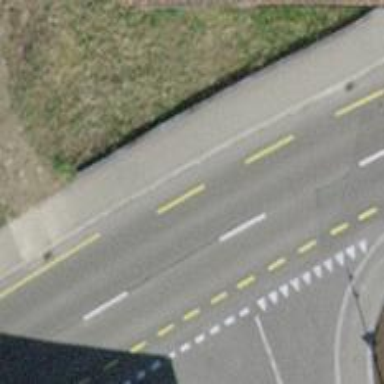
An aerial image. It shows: Secondary road with asphalt surface and dedicated cycle lane.